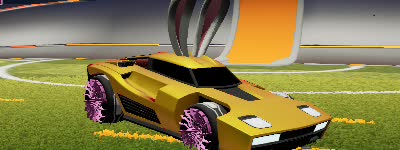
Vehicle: breakout